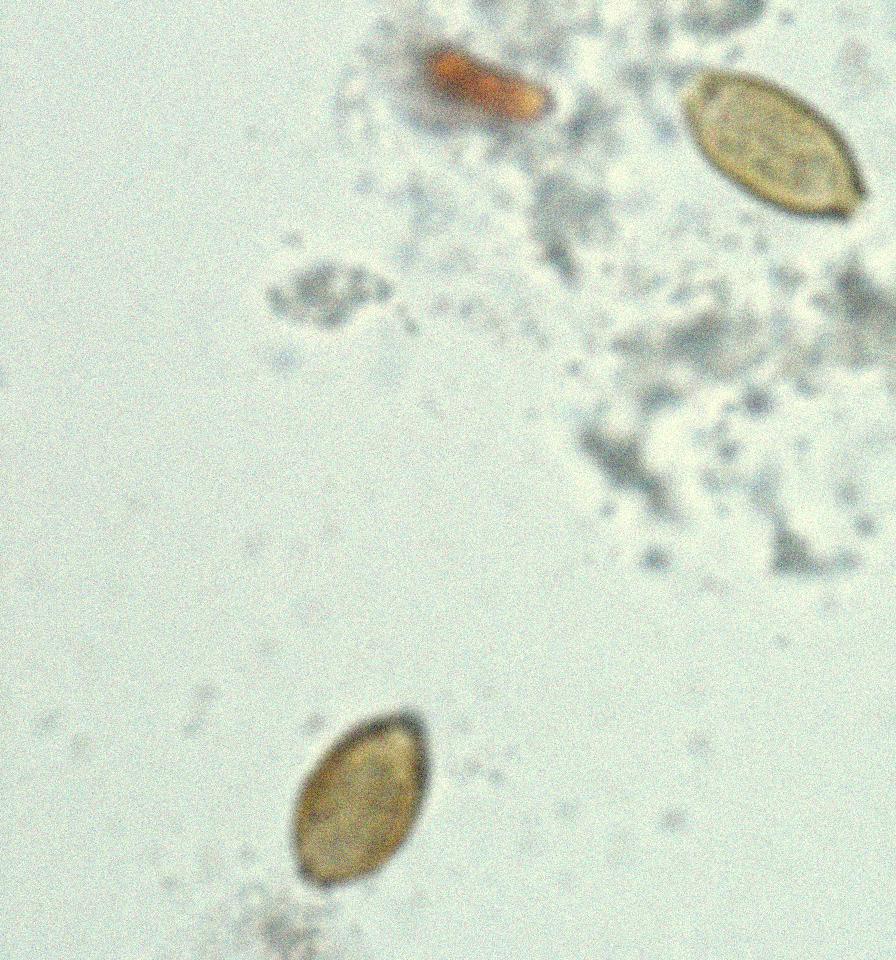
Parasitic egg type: Trichuris trichiura